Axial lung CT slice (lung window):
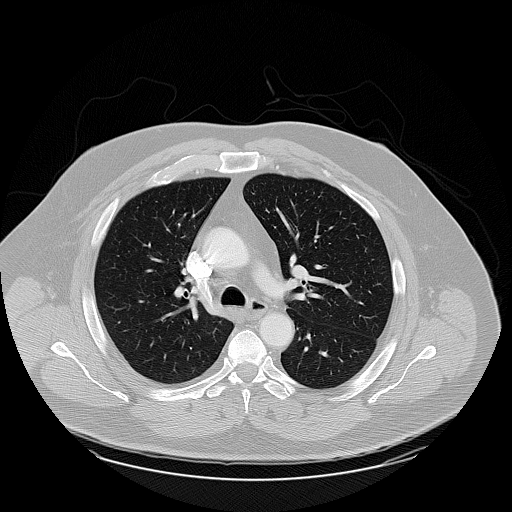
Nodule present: no